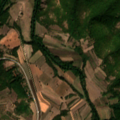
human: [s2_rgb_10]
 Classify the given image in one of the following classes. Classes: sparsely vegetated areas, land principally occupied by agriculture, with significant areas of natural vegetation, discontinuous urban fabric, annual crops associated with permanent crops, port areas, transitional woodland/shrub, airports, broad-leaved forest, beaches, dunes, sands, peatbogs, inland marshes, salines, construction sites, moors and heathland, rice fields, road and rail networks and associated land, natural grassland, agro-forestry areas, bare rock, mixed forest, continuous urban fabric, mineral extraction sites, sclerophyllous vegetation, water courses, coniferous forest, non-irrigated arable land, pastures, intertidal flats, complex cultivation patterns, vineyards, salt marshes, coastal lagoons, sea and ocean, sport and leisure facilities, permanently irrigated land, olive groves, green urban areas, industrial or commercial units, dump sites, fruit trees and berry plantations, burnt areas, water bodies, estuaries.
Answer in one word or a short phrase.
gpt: complex cultivation patterns, land principally occupied by agriculture, with significant areas of natural vegetation, broad-leaved forest, transitional woodland/shrub